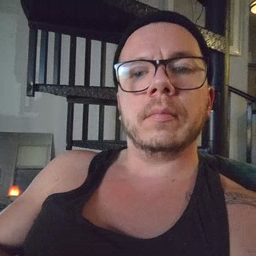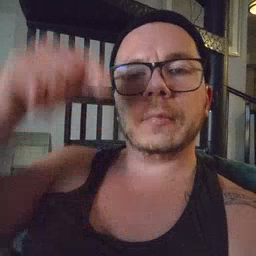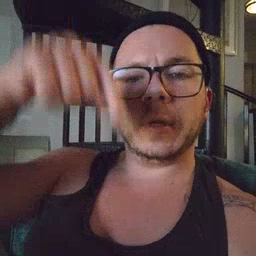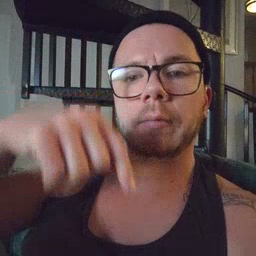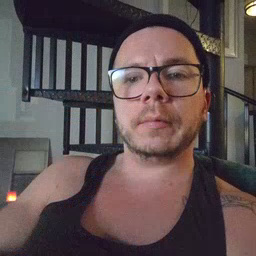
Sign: down